Question: I need some advice. I'm developing a game similar to Flow Free wherein the gameboard is composed of a grid and colored dots, and the user has to connect the same colored dots together without overlapping other lines, and using up ALL the free spaces in the board.
My question is about level-creation. I wish to make the levels generated randomly (and should at least be able to solve itself so that it can give players hints) and I am in a stump as to what algorithm to use. Any suggestions?

Note: image shows the objective of Flow Free, and it is the same objective of what I am developing.
Thanks for your help. :)
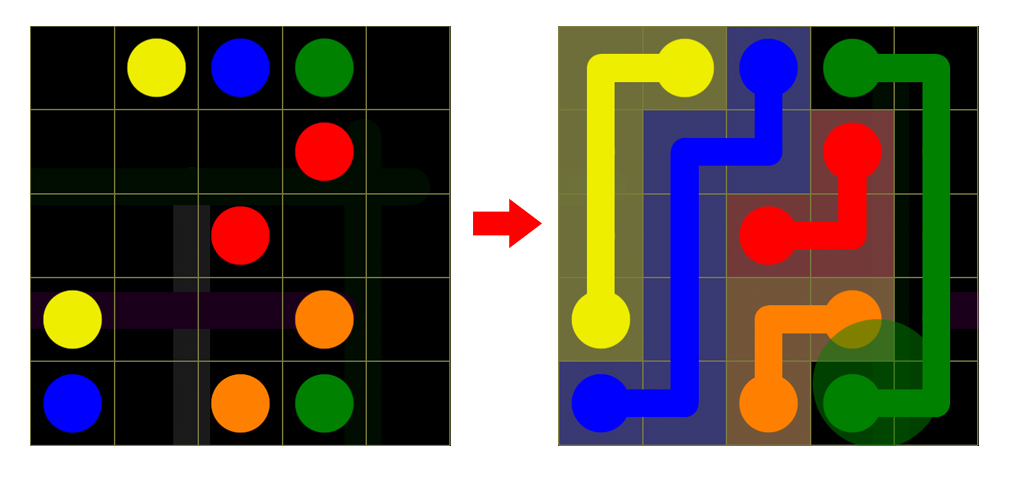
Answer: Consider solving your problem with a pair of simpler, more manageable algorithms: one algorithm that reliably creates simple, pre-solved boards and another that rearranges flows to make simple boards more complex.
The first part, building a simple pre-solved board, is trivial (if you want it to be) if you're using 'n' flows on an 'n'x'n' grid:
- - -
Alternatively, you could provide your own hand-made starter boards to pass to the second part. The only goal of this stage is to get a valid board built, even if it's just trivial or predetermined, so it's worth keeping it simple.
The second part, rearranging the flows, involves looping over each flow, seeing which one can work with its neighboring flow to grow and shrink:
- - 'f'- 'f''f'- 'f''g''g'- 'f''f'- 'g''f''g'- 'g''g'- 'f'
The approach as it stands is limited (dots will always be neighbors) but it's easy to expand upon:
- 'f'- -
The overall solution here is probably less than the ideal one that you're aiming for, but now you have two simple algorithms that you can flesh out further to serve the role of one large, all-encompassing algorithm. In the end, I think this approach is manageable, not cryptic, and easy to tweek, and, if nothing else, a good place to start.
---
I coded a proof-of-concept based on the steps above. Starting with the first 5x5 grid below, the process produced the subsequent 5 different boards. Some are interesting, some are not, but they're always valid with one known solution.
Starting Point

5 Random Results

And a random 8x8 for good measure. The starting point was the same simple columns approach as above.